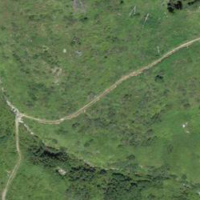
EUNIS habitat code: 31
Species observed at this site:
Rumex alpinus